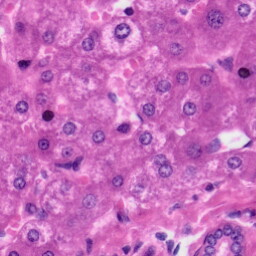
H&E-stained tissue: Liver